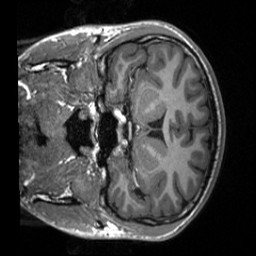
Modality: T1w
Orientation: coronal
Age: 21
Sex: male
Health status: healthy
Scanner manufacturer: siemens
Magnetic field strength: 3 T
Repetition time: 2 s
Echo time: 0.00232 s